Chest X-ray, PA view. Patient: 55 years old, sex M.
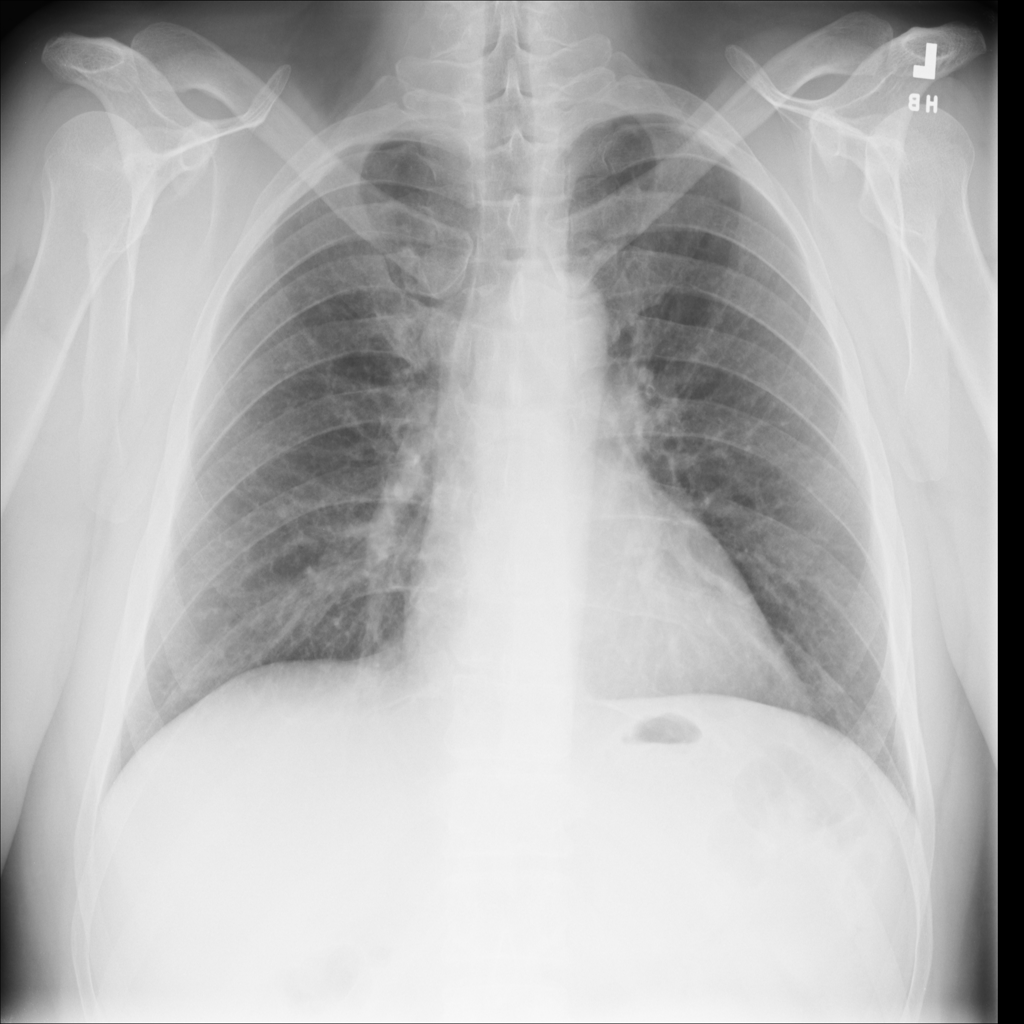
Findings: No Finding